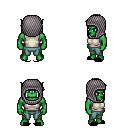
a pixel art fantasy rpg character, male body template, orc, green skin, white sleeveless shirt, teal pants, gray long mohawk hairstyle, chain hood, black slippers, four views (front, back, left, right), 2x2 character sprite sheet, small pixel art, hard edges, no anti-aliasing